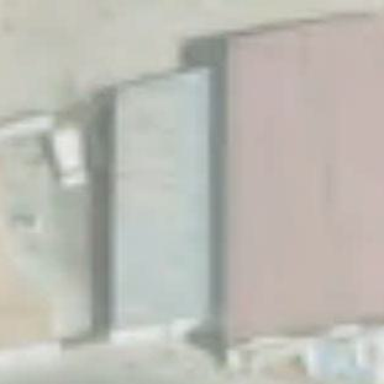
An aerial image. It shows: View of roof of building.